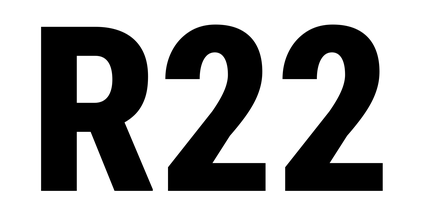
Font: Roboto_Condensed_ExtraBold